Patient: sex M, age 58
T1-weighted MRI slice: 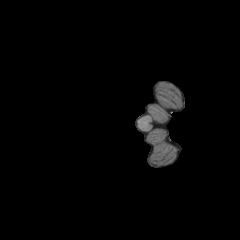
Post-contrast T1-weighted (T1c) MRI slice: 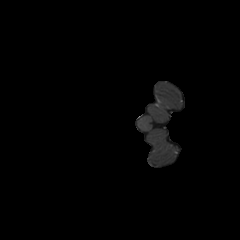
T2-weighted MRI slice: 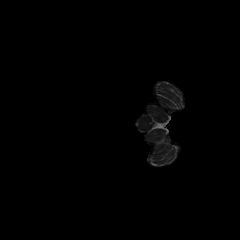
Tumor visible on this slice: no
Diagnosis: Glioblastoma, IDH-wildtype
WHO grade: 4